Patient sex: M
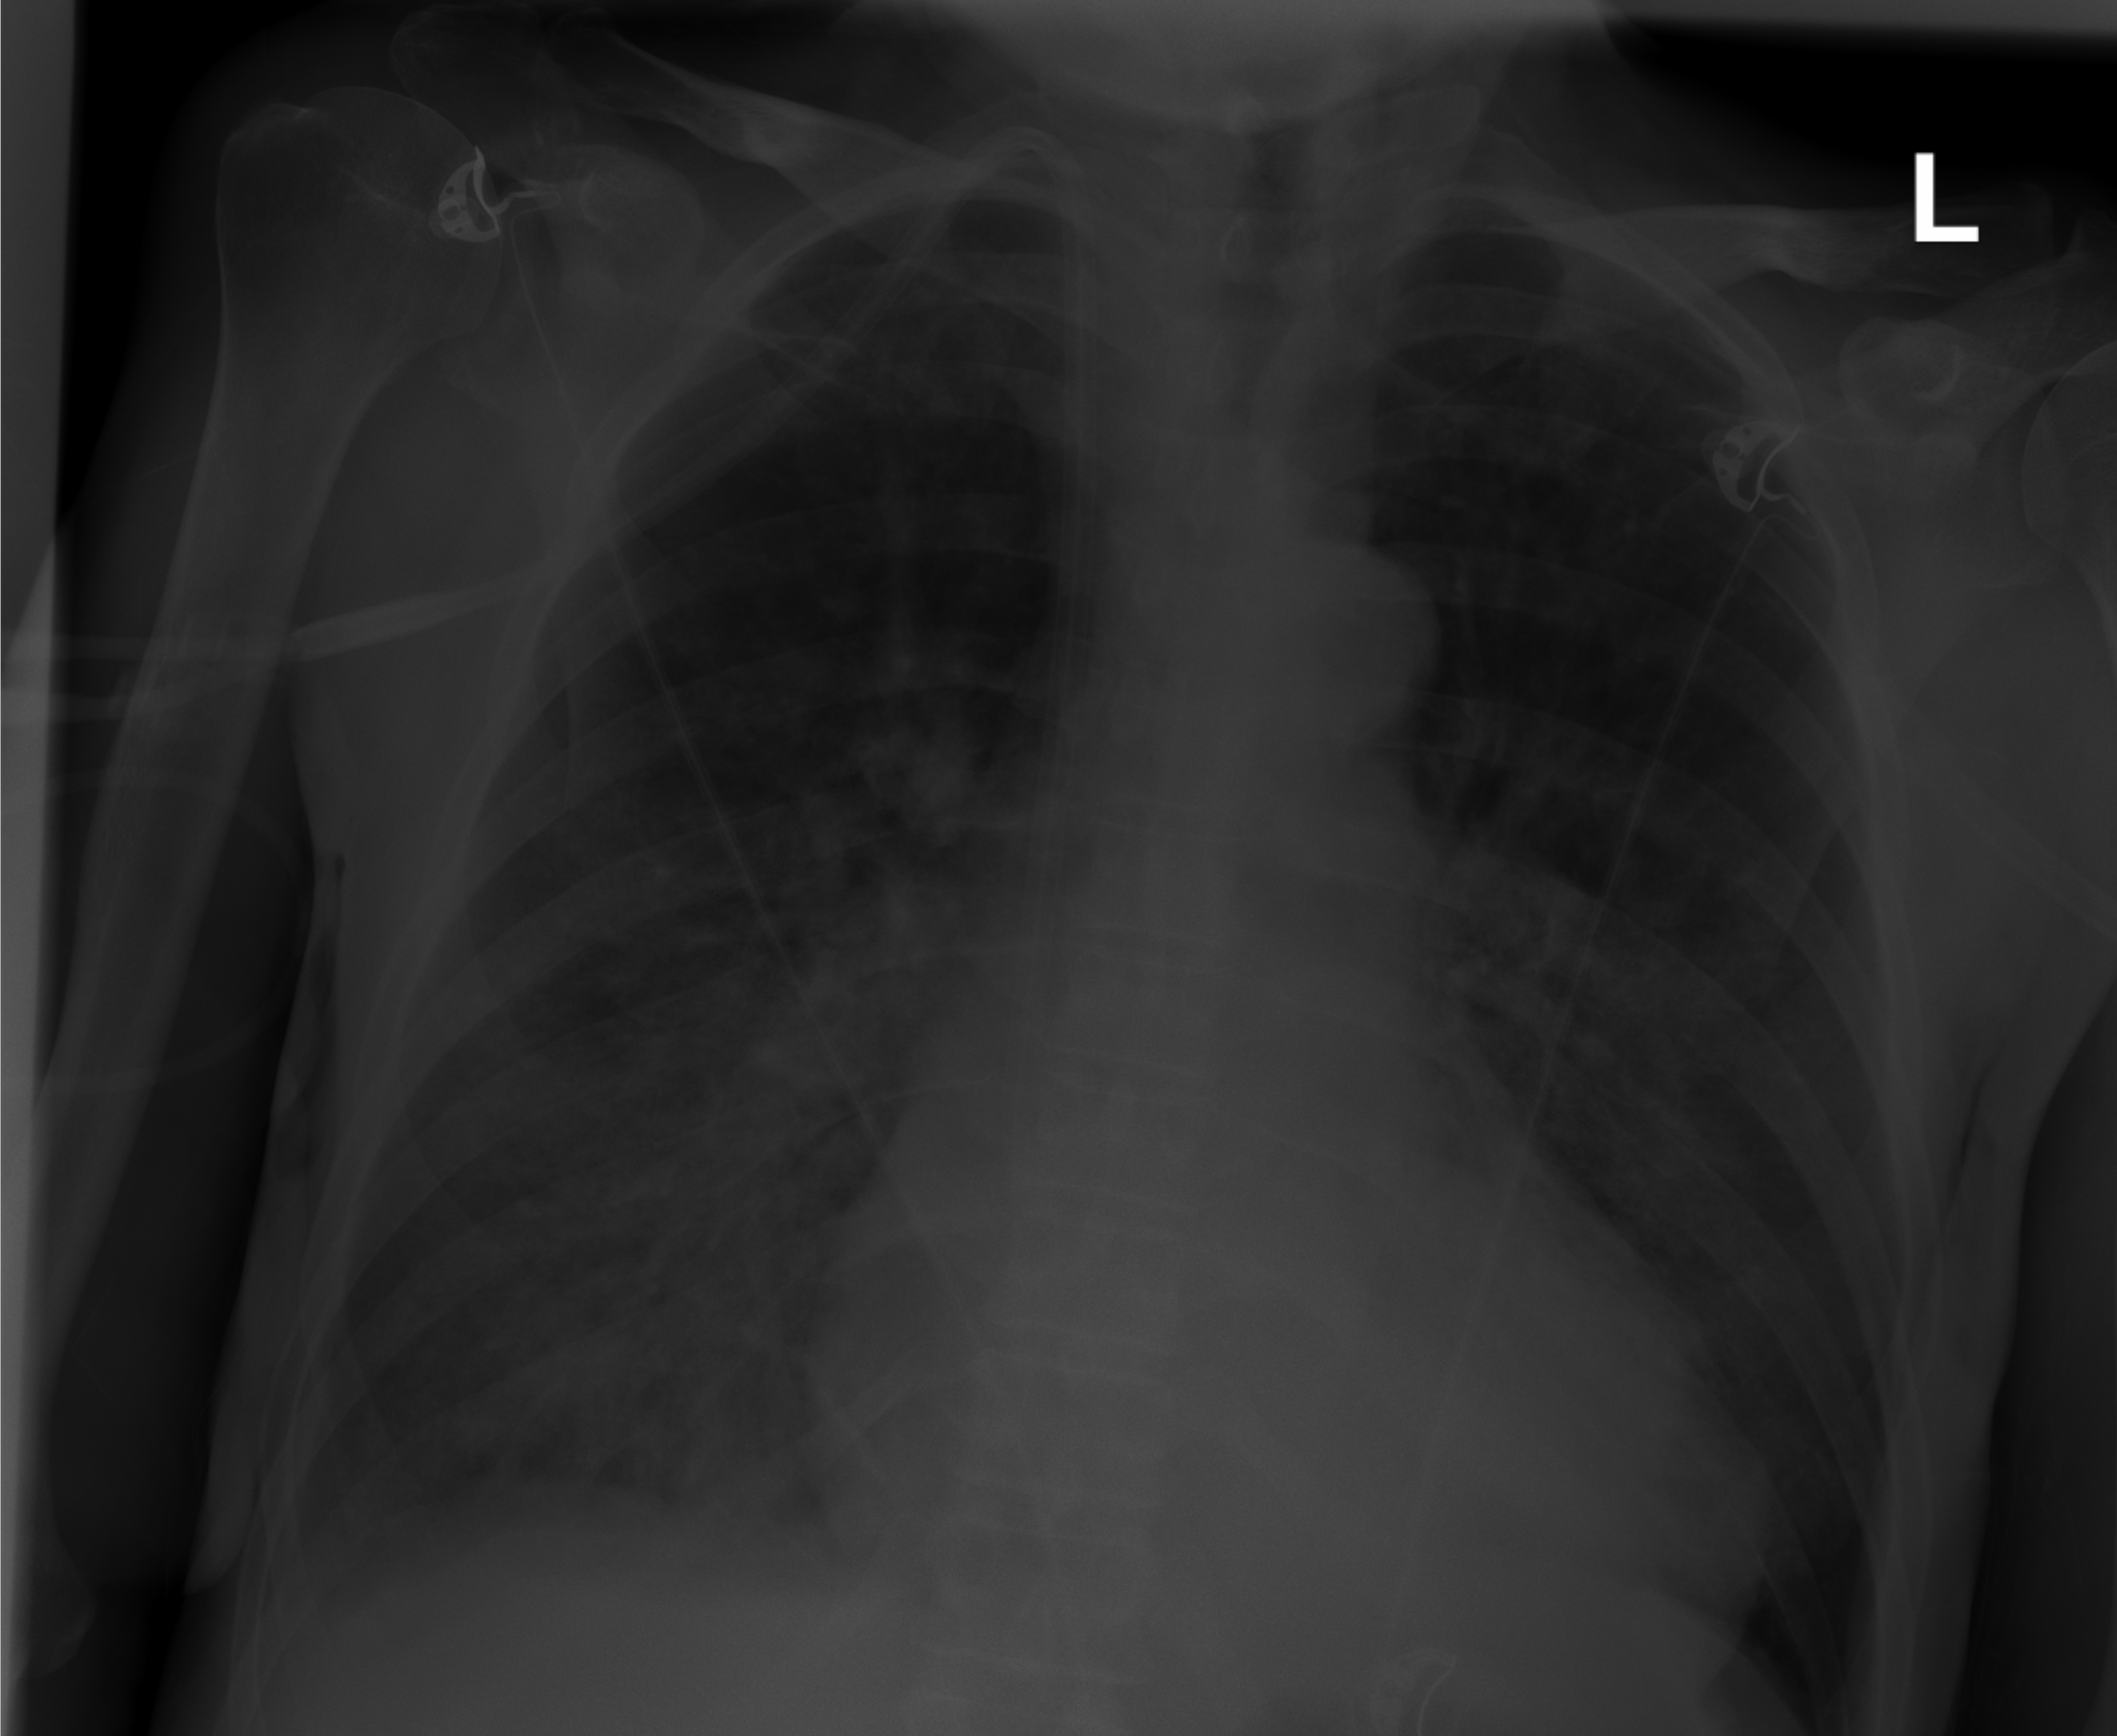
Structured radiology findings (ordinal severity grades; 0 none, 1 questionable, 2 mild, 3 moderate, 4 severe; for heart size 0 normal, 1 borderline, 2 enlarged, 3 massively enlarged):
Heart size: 0
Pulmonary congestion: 0
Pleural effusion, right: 0
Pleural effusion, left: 0
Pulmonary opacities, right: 3
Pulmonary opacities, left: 2
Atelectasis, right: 2
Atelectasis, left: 2